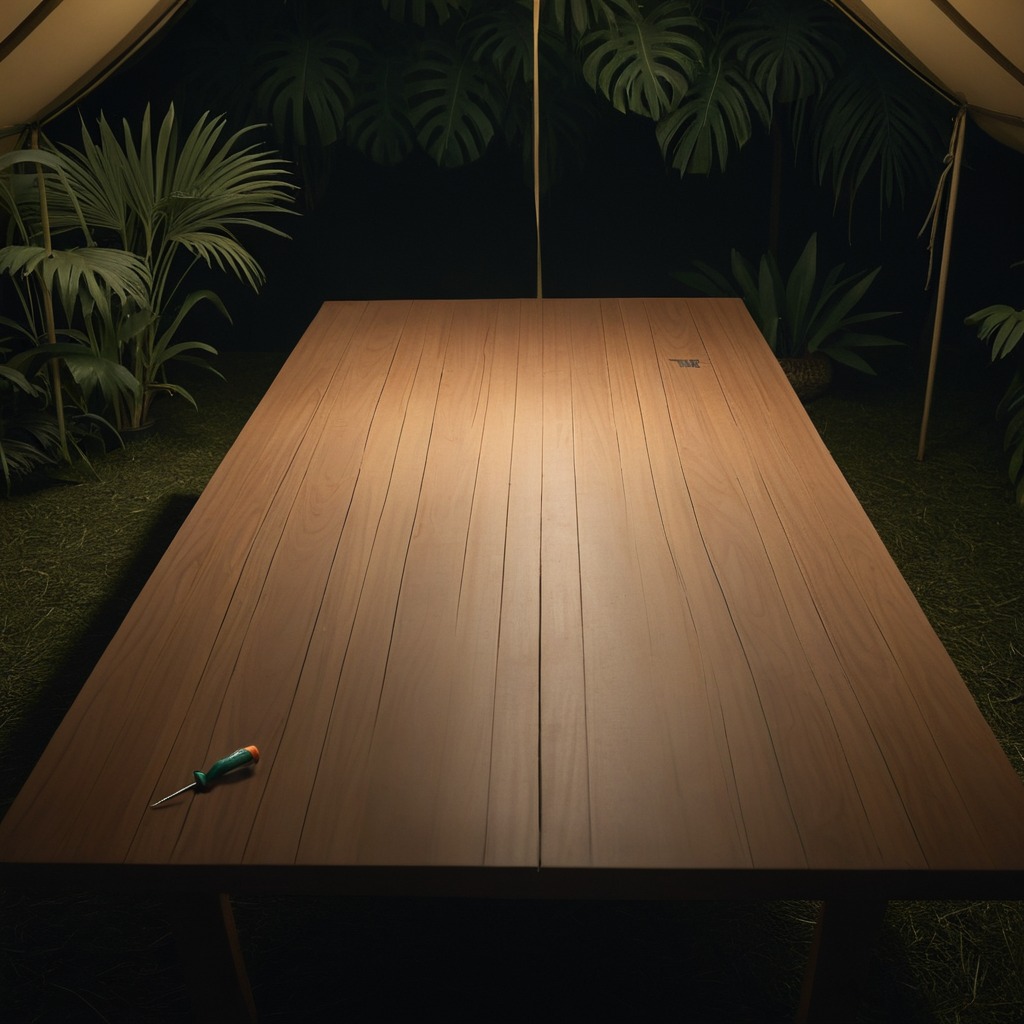
A screwdriver is lying on the wooden table inside a jungle field workshop tent at night dim ambient light soft shadows worn but